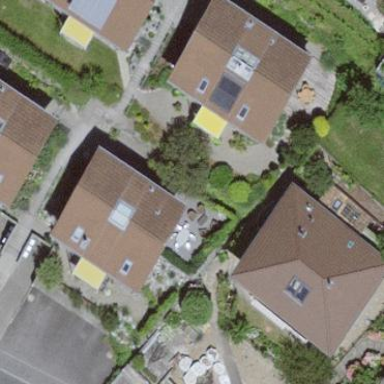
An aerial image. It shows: Residential building.